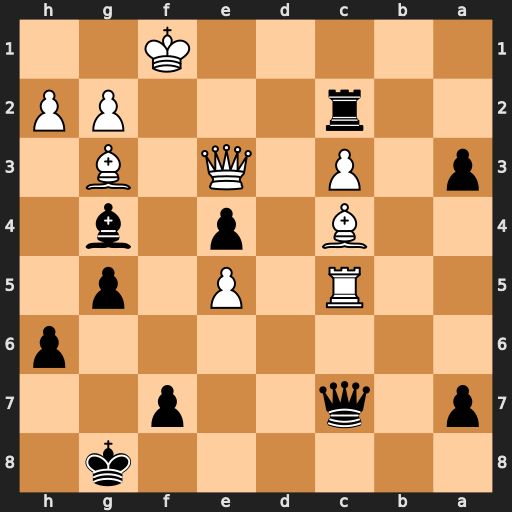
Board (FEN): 6k1/p1q2p2/7p/2R1P1p1/2B1p1b1/p1P1Q1B1/2r3PP/5K2
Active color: b
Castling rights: -
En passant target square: -
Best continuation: Qb6 e6 Bxe6 Bxe6 Qxe6